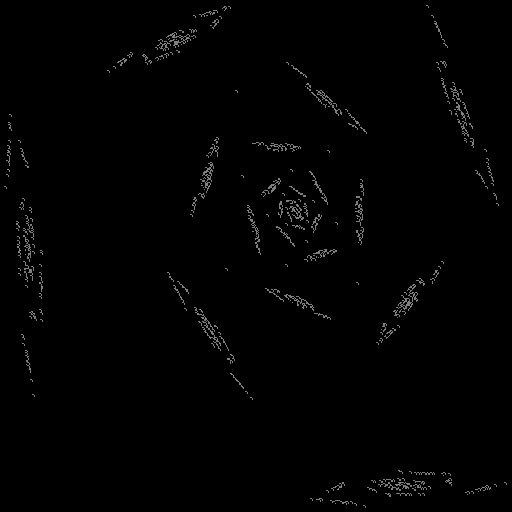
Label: rose